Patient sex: F
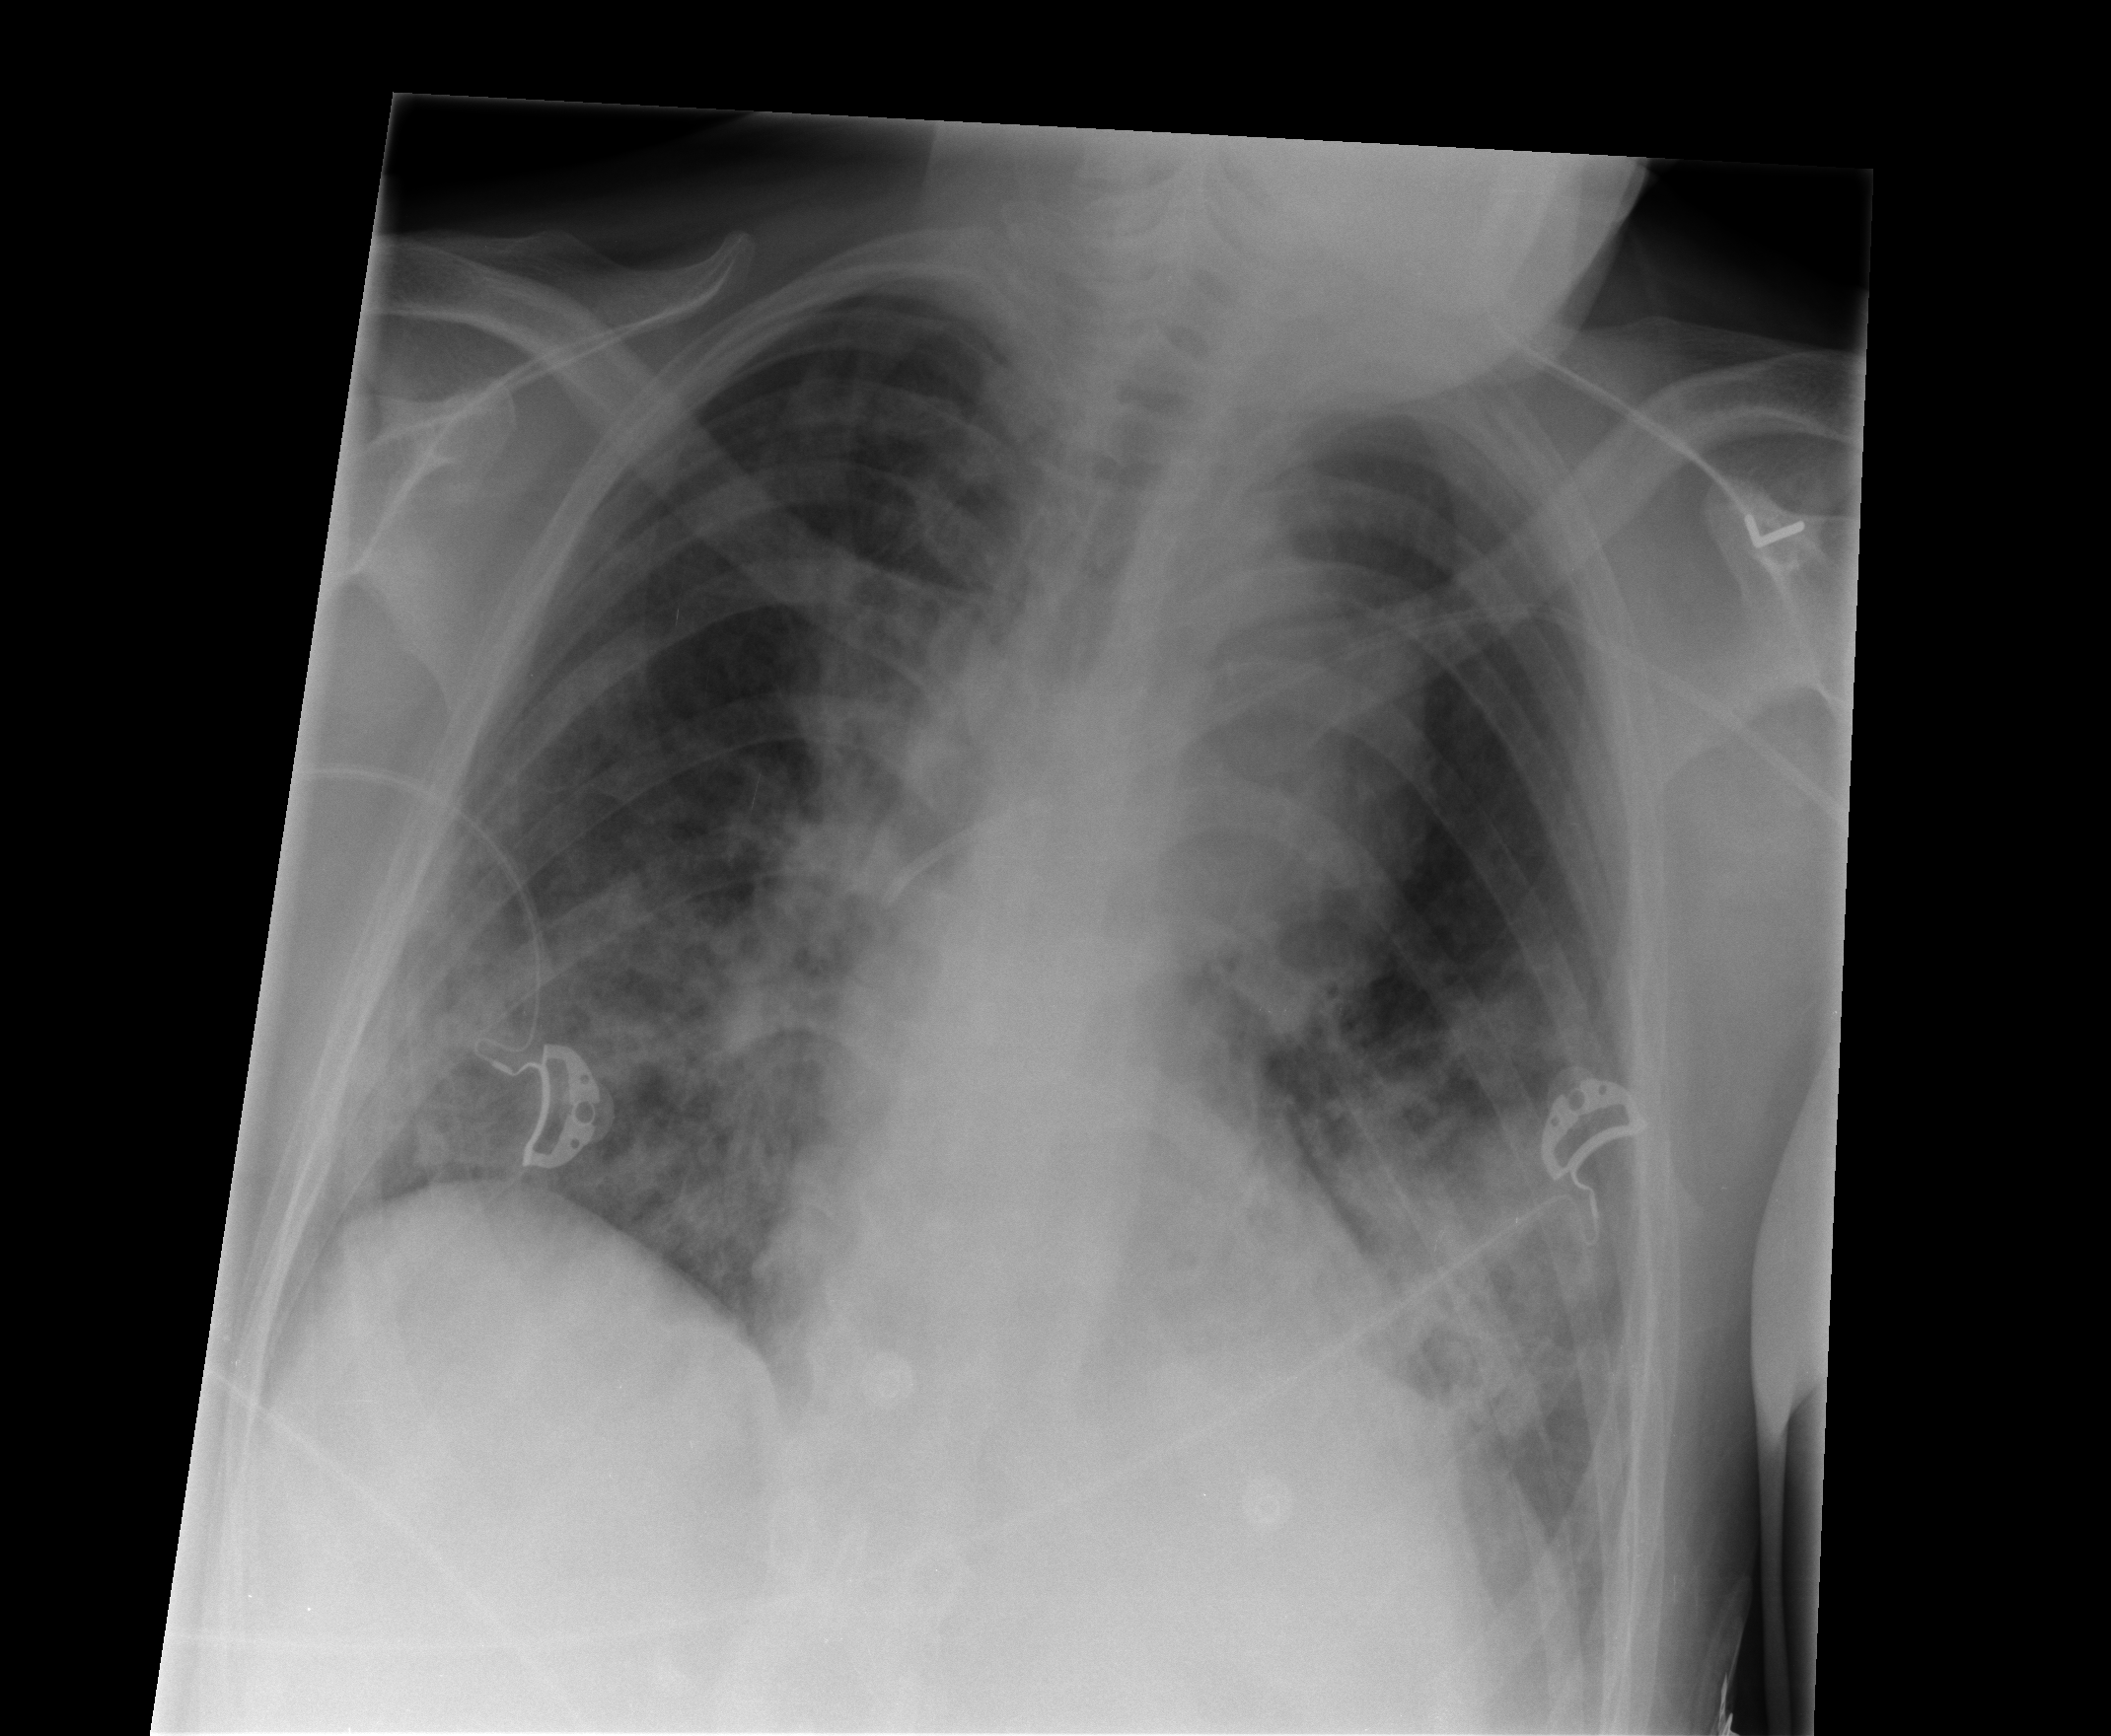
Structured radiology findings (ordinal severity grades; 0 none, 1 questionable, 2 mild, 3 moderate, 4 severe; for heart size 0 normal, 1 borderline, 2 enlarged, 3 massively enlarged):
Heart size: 0
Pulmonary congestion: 2
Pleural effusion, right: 0
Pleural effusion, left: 2
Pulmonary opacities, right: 2
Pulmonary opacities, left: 2
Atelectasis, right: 2
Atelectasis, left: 2